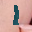
Label: 1